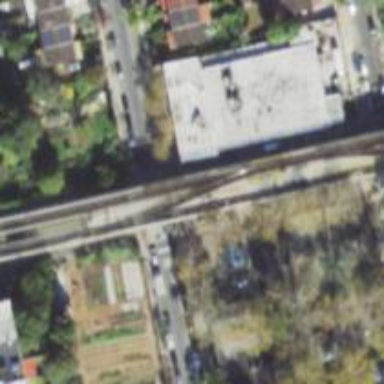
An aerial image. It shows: Railway bridge with electrified lines.